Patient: sex F, age 38
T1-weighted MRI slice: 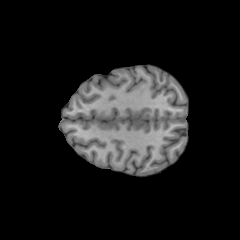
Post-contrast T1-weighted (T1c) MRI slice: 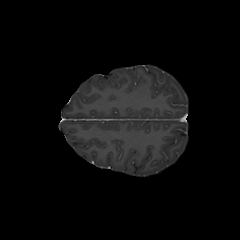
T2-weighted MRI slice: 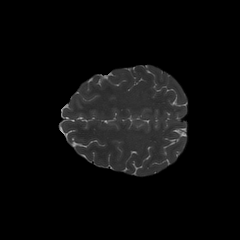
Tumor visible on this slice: no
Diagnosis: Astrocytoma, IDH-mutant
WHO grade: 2